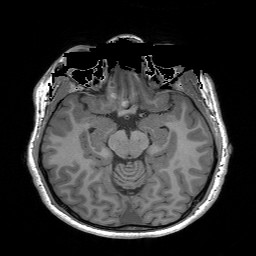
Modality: T1w
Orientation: coronal